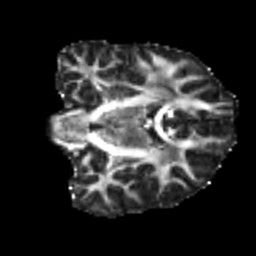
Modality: FA
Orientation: coronal
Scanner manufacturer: siemens
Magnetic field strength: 3 T
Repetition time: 4 s
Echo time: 0.0594 s